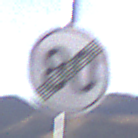
Verkehrszeichen: EndeGeschwindigkeit80
Umgebung: Outdoor, Nature
Tageszeit: MorningAfternoon
Wetter: PartlyCloudy
Licht: Natural
Jahreszeit: NotSpecified
Kontrast: HighContrast